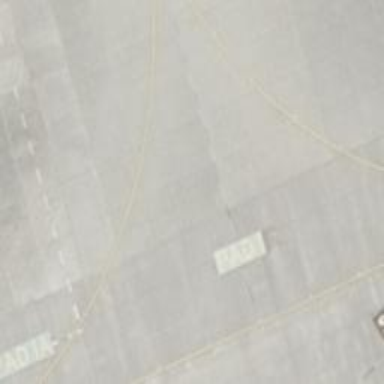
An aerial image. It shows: Concrete taxiway at the airport.